Aerial crown-view tile of a tropical tree (Barro Colorado Island, Panama), acquired 20250124:
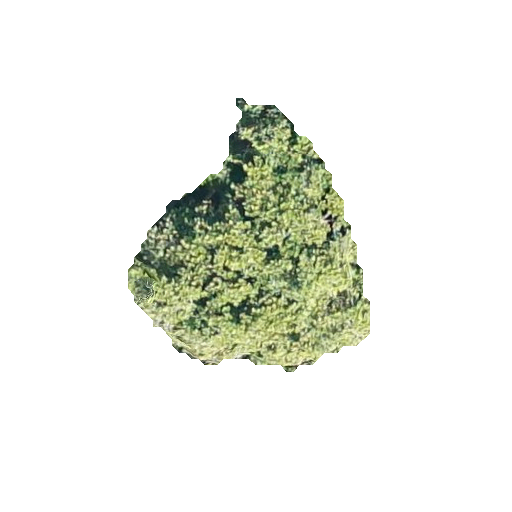
Species: Anacardium excelsum
GBIF accepted scientific name: Anacardium excelsum
Crown area: 61.651 m²